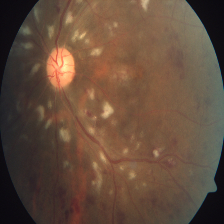
Diabetic retinopathy grade: Severe